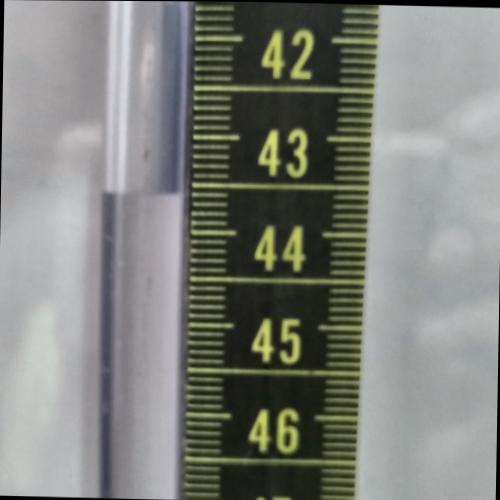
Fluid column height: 43.6 cm